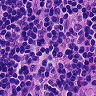
Metastatic tissue present: no